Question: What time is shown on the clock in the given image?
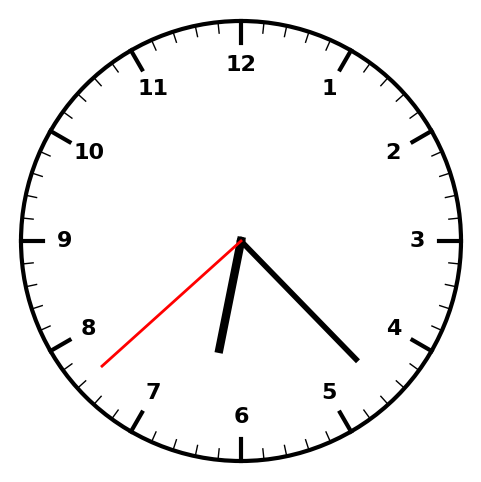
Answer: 06:22:38